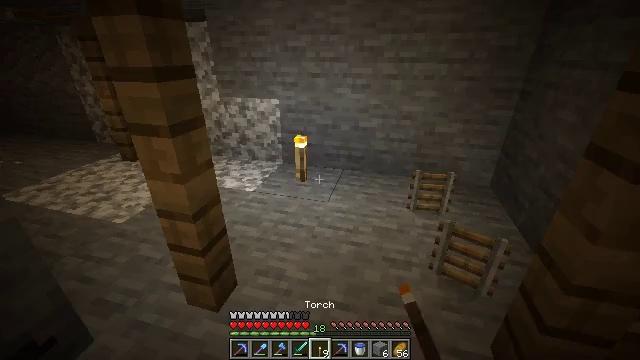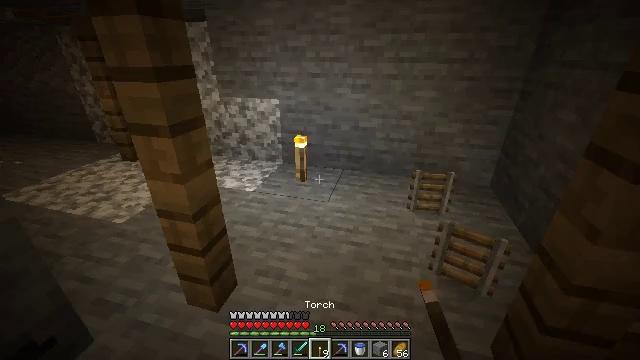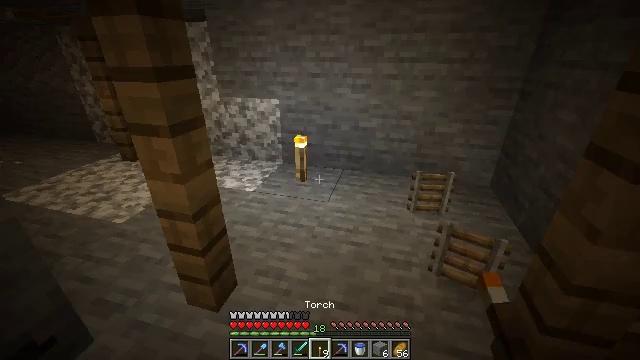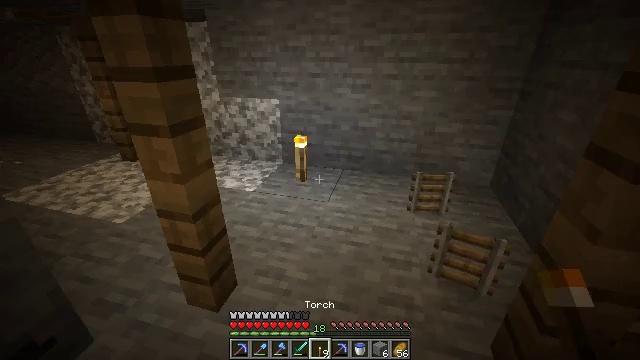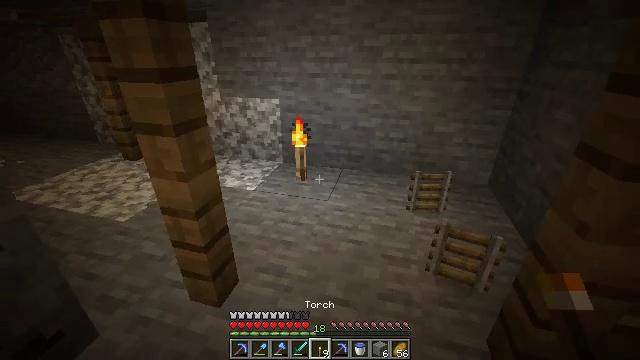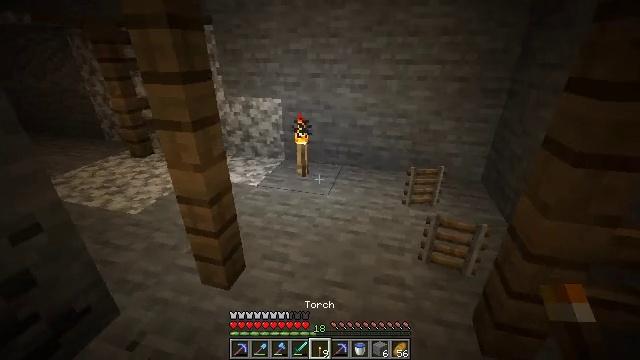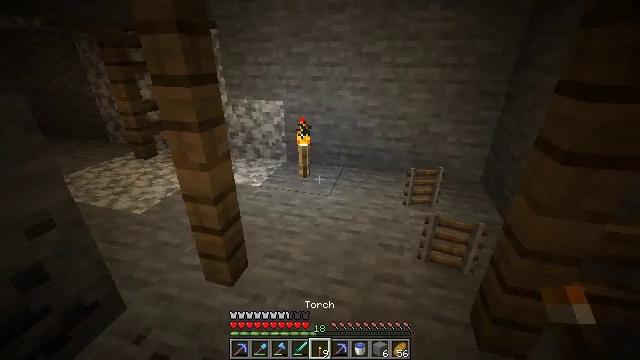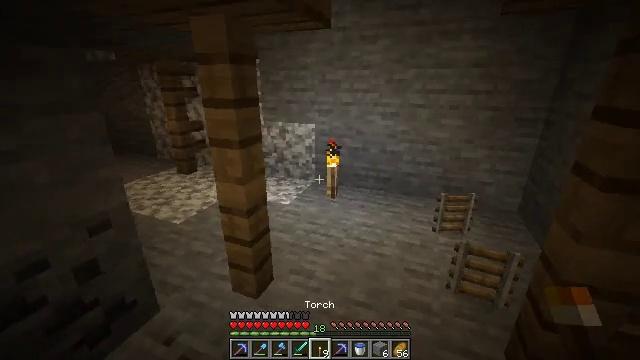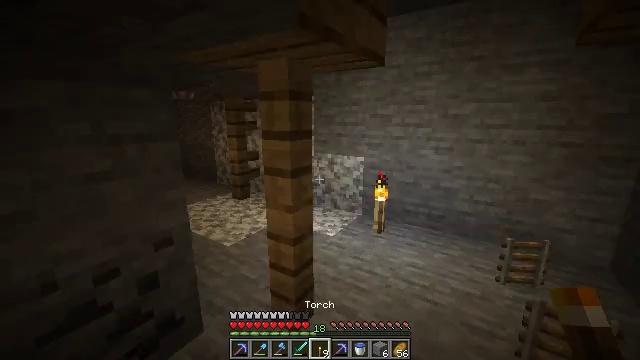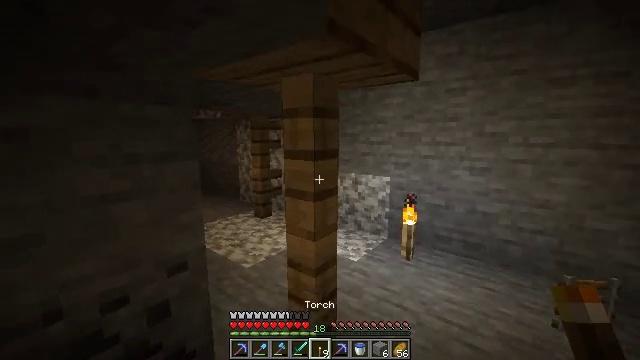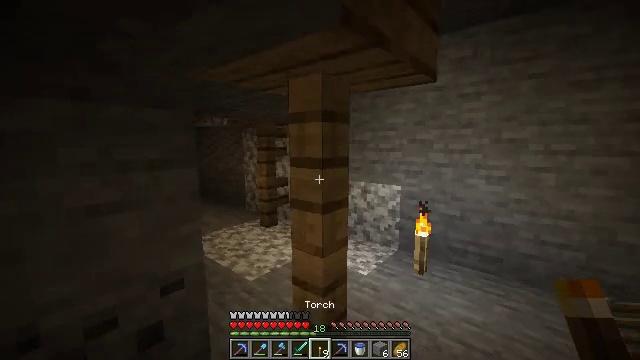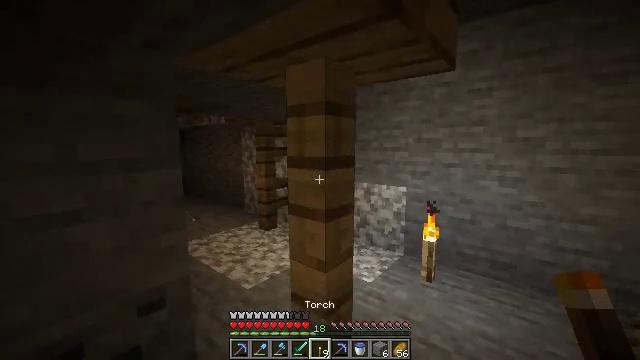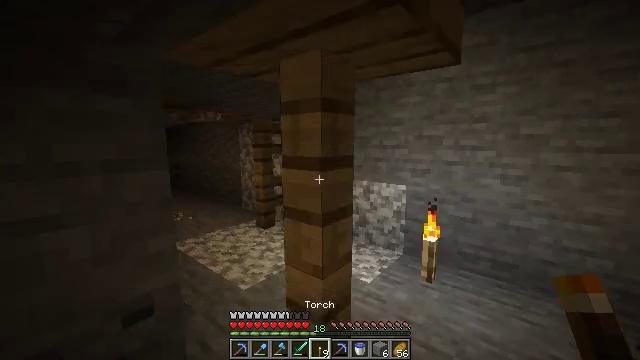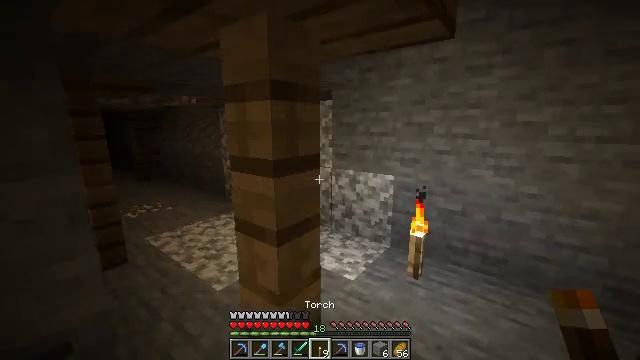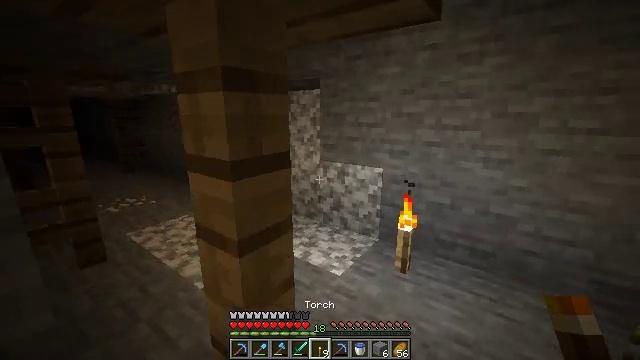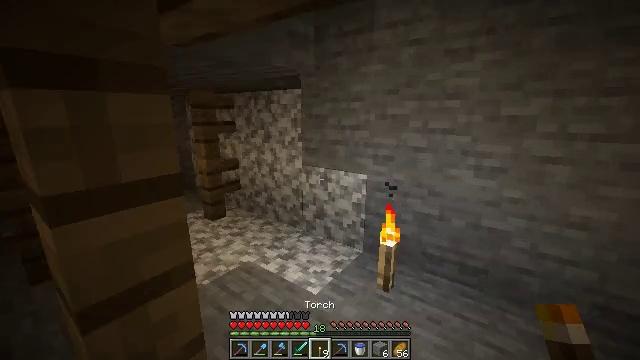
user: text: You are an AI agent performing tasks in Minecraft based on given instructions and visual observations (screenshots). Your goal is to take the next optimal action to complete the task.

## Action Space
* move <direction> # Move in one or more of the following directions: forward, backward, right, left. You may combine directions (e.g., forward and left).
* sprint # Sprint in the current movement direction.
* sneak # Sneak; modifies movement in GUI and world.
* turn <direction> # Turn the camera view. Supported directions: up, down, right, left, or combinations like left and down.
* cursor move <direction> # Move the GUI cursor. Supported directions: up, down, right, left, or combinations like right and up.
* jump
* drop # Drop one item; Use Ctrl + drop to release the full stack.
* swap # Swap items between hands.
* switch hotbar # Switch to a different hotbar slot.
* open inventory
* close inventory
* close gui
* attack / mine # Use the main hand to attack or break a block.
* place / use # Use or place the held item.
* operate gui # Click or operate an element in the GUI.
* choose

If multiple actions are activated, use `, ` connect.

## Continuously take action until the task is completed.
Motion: motion action
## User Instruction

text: Remove a coal ore from the inventory.
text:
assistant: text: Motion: no_op
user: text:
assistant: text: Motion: no_op
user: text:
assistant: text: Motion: no_op
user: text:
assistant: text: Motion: move back
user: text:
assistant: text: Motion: move back
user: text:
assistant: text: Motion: no_op
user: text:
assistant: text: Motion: turn left and up
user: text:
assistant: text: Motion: move forward, turn left and up
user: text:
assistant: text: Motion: move forward, turn left and up
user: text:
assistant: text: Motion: move forward, turn left and up
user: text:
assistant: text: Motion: move forward
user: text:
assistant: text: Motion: move forward and move right
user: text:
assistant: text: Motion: move forward and move right, turn right and down
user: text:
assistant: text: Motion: move forward and move right, turn right and down
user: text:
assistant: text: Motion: move forward and move right
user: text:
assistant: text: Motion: move right
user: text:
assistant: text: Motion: move right, turn left
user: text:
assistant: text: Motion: move right, turn left and down
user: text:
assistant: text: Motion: move back and move right, turn left and down
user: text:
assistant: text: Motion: move back and move right, turn left and down
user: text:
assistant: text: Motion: move back and move right, turn left and down
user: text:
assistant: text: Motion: move back and move right, turn left and down
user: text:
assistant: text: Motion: move back and move right, turn left
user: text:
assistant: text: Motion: move back and move right, turn left
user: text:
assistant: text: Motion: move back and move right, turn left
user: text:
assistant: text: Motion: move back and move right, turn left and down
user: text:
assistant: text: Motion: move back, turn left and down
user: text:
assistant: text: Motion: move back, turn down
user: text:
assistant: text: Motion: move back
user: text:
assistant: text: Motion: move back